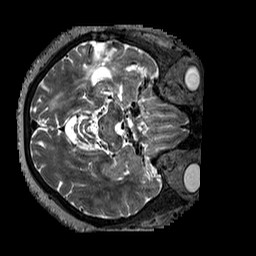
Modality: T2w
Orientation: axial
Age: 71
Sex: female
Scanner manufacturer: siemens
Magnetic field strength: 3 T
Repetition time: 3.2 s
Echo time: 0.567 s